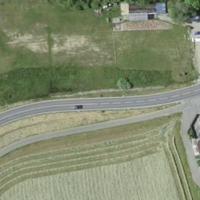
EUNIS habitat code: 52
Species observed at this site:
Convolvulus arvensis